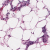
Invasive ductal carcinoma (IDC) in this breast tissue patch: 1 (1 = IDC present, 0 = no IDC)